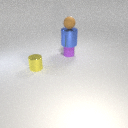
small purple rubber cylinder below small brown rubber sphere